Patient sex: F
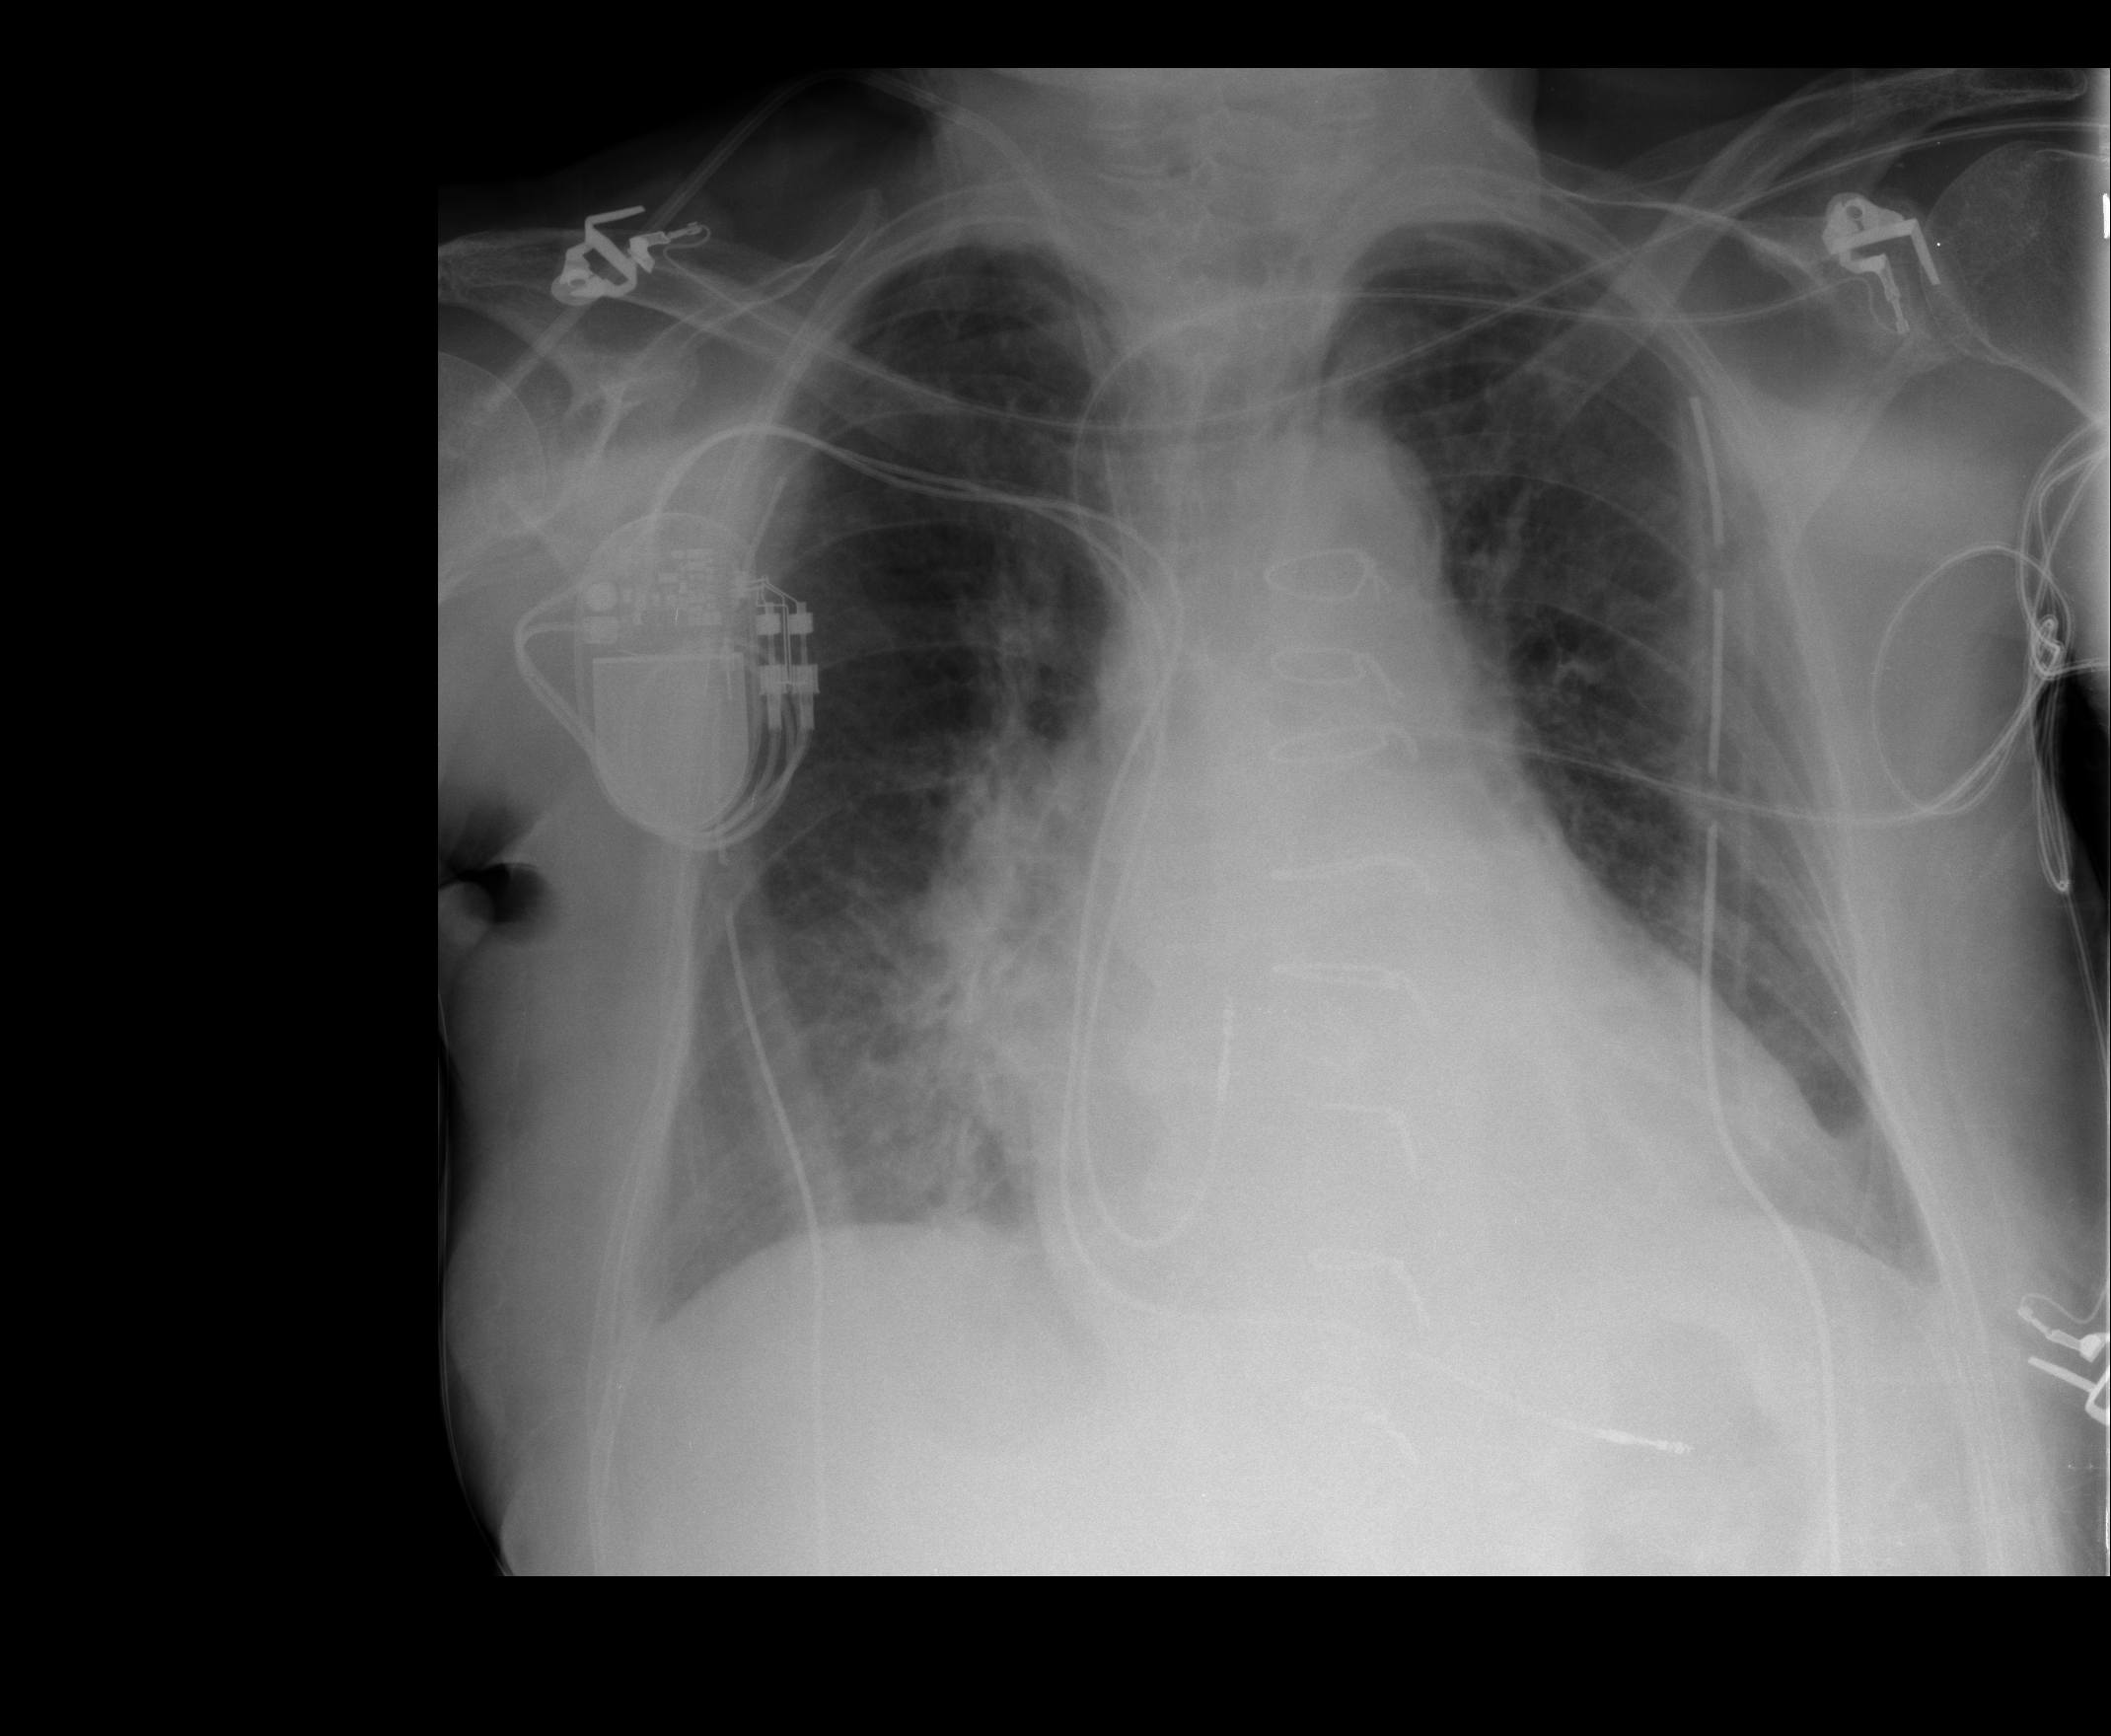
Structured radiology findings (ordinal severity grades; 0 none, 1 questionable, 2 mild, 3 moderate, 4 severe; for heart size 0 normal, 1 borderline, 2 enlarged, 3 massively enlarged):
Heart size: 2
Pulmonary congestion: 0
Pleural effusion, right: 0
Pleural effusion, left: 0
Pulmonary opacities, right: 1
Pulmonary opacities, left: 0
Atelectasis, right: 2
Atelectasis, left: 2